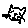
Label: cat